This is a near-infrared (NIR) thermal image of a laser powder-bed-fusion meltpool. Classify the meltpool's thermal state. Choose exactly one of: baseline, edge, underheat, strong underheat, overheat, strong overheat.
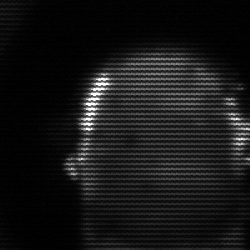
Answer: baseline